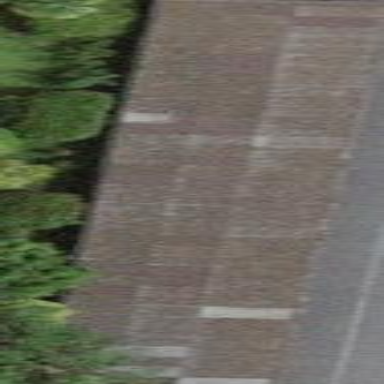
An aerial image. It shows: View of roof of building.